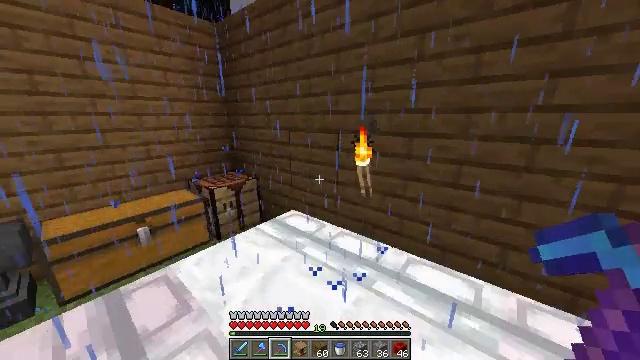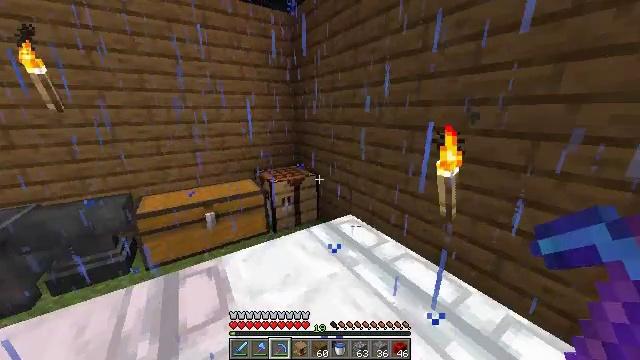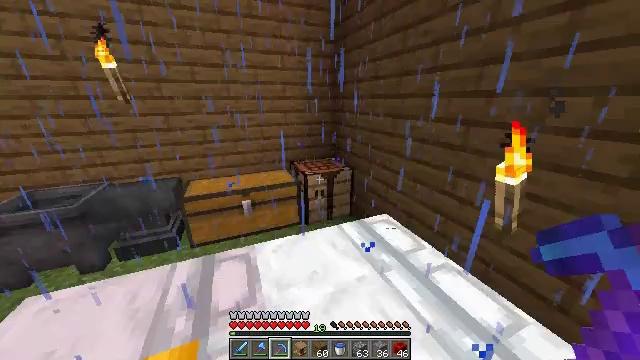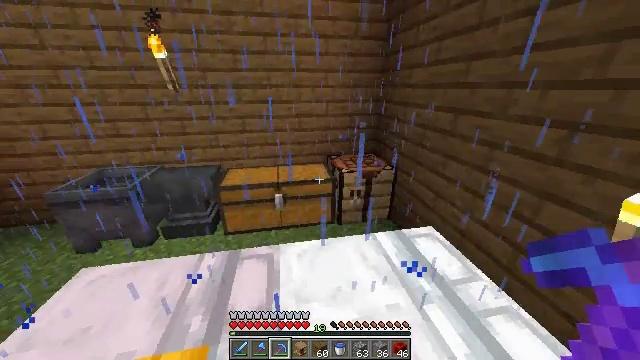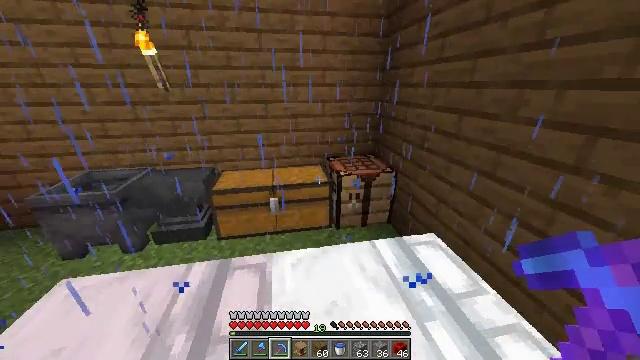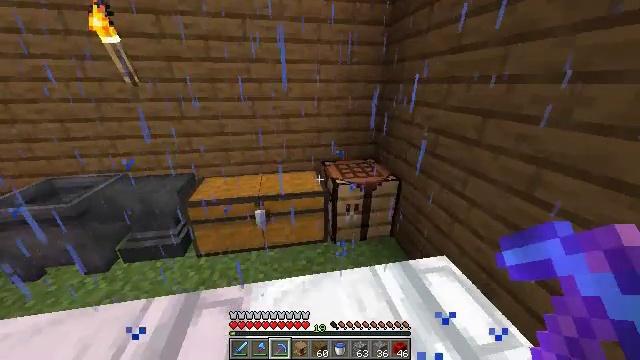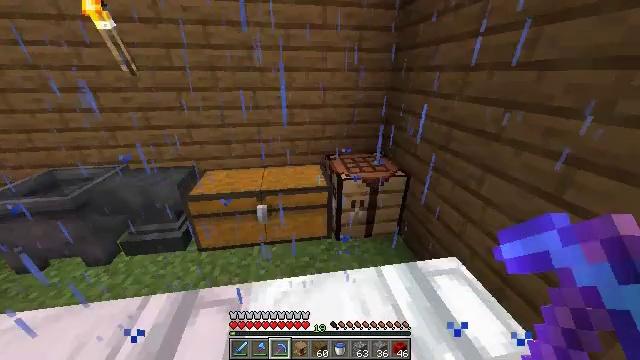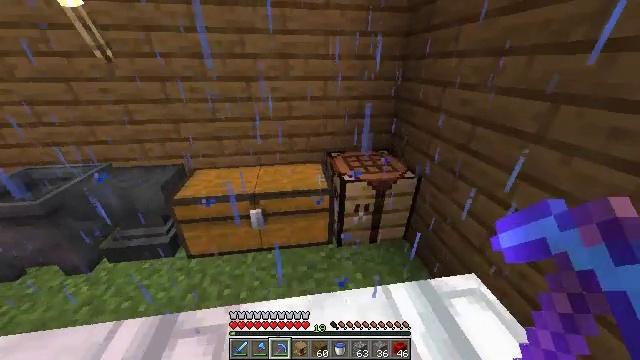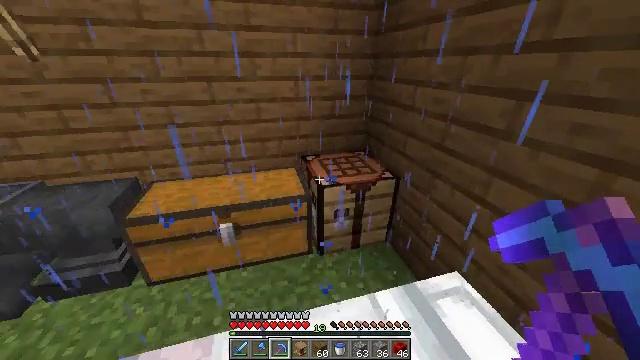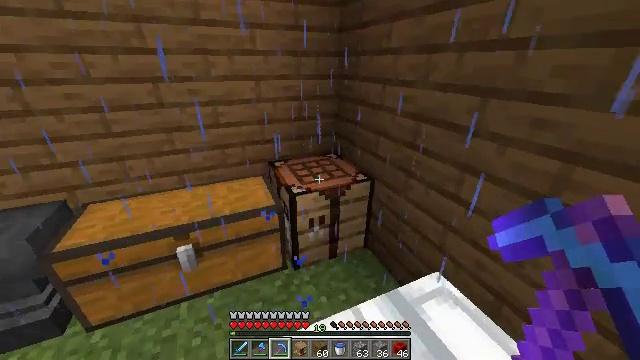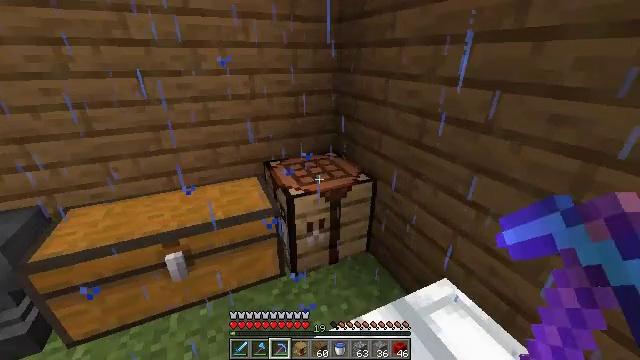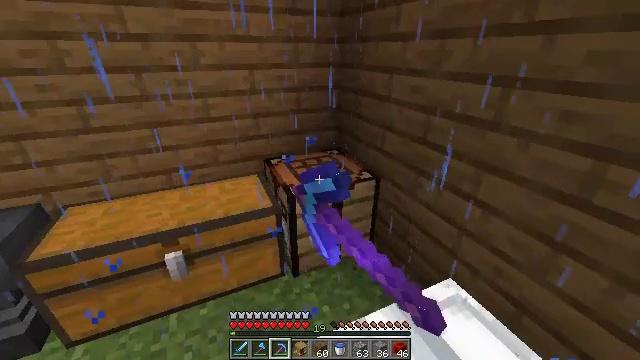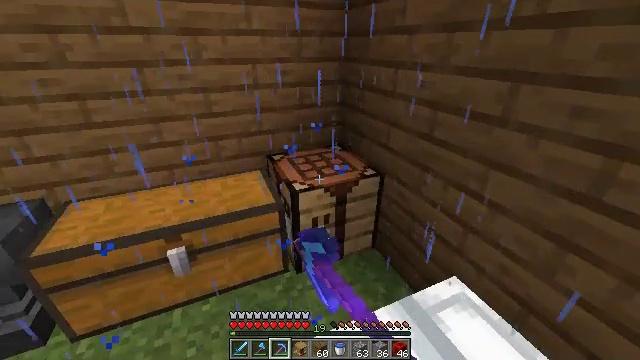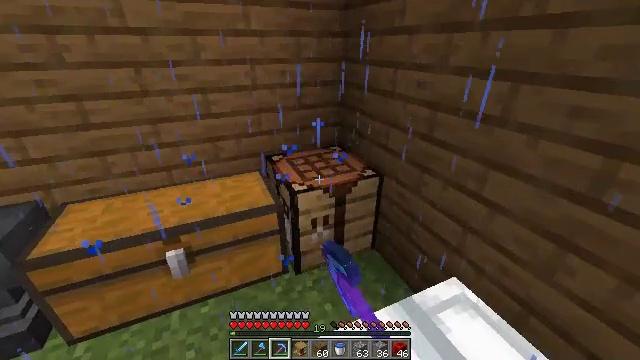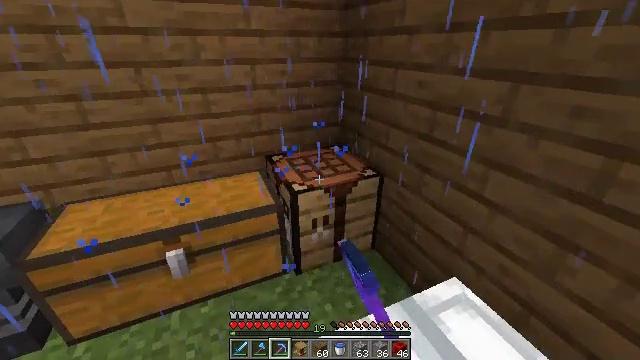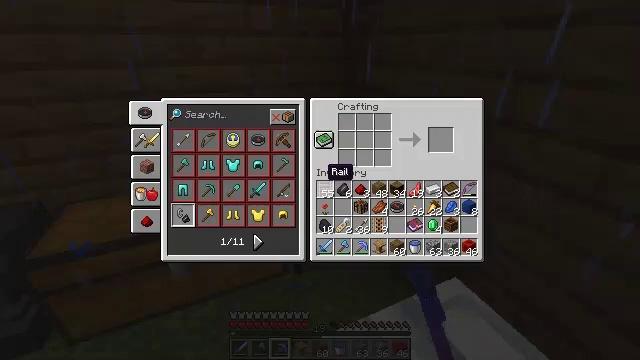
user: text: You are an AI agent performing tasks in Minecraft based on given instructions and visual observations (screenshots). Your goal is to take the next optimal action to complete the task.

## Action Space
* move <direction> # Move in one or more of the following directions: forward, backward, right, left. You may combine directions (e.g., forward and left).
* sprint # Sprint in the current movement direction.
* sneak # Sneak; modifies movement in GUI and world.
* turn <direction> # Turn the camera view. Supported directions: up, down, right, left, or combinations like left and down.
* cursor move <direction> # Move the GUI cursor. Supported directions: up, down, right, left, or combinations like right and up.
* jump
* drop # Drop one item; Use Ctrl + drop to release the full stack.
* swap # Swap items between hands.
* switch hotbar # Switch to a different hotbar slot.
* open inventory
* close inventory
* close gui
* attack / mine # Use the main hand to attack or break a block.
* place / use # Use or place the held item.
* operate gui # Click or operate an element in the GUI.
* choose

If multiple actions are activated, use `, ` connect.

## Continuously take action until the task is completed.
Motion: motion action
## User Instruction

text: Prepare the materials and craft a fletching table.
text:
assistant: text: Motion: move forward, sprint, turn left and down
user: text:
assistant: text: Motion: move forward, sprint, turn left and down
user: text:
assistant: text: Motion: move forward, sprint, turn left and down
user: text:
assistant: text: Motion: move forward
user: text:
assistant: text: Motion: move forward
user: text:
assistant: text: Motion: move forward, turn left and down
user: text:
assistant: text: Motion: turn down
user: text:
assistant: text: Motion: turn right
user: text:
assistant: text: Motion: turn right and up
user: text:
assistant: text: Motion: use / place
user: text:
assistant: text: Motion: use / place
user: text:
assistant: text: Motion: use / place
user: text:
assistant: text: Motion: no_op
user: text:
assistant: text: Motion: no_op
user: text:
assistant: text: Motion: open gui
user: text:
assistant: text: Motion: no_op
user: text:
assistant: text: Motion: cursor move right and down
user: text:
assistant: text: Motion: cursor move right
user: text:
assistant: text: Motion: cursor move down
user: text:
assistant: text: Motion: cursor move left and down
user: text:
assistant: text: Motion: no_op
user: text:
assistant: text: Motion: no_op
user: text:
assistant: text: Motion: cursor move right and up
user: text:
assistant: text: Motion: no_op
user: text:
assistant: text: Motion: no_op
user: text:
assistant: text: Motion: cursor move left
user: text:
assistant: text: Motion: no_op
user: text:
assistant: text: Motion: no_op
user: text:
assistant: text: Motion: no_op
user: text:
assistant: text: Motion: cursor move left